Interaction volume radius: 5 \u00c5
Interaction volume height: 20 \u00c5
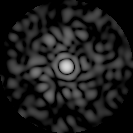
Disorder parameter: 0.8163